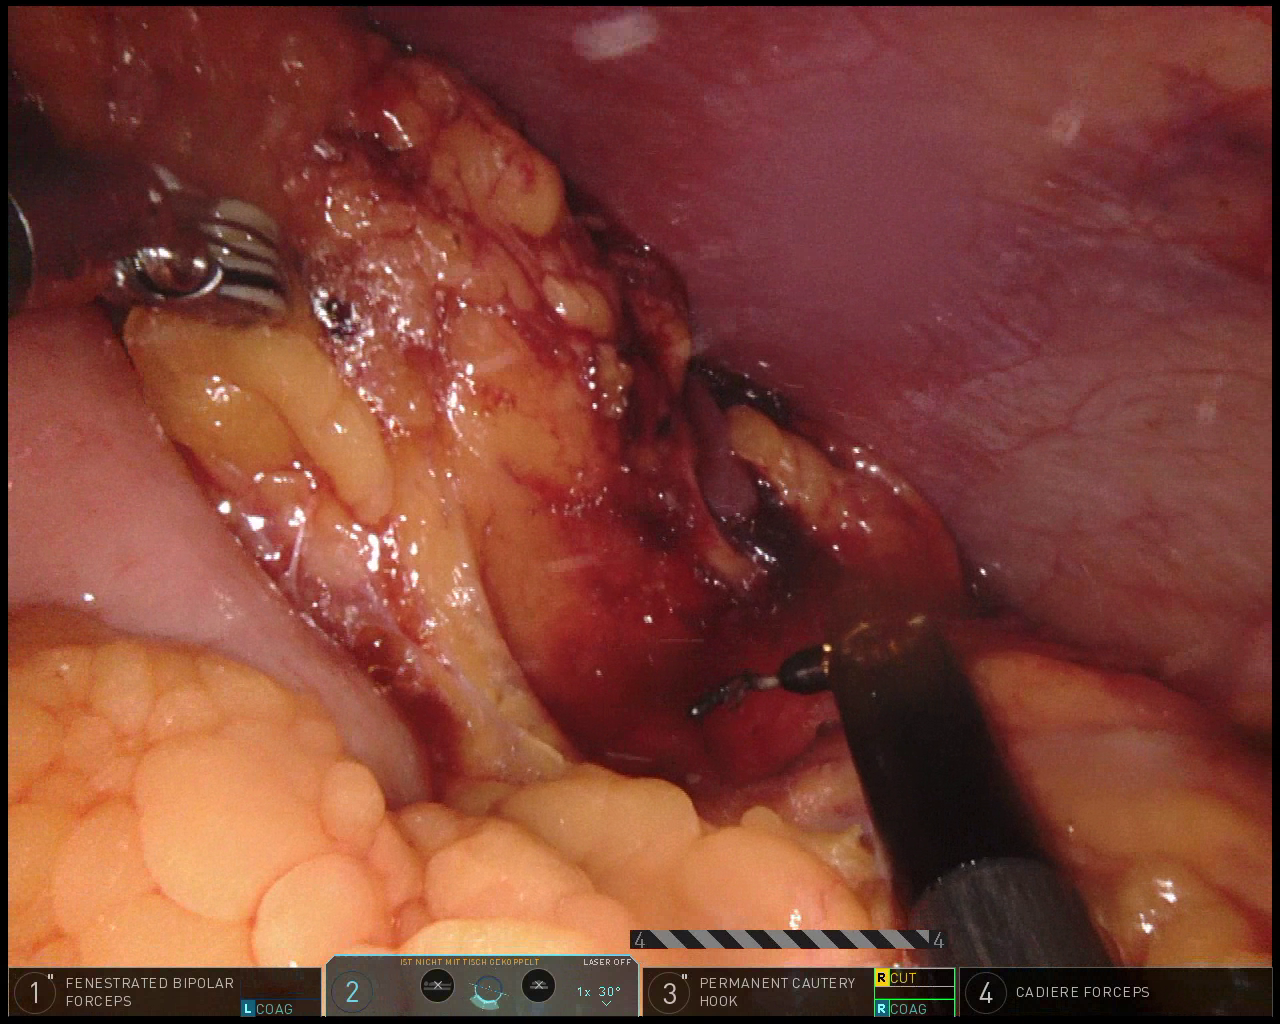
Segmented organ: stomach
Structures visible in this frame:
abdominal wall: yes
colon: no
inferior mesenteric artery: no
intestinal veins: no
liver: no
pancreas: no
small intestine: no
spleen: yes
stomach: yes
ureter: no
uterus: no
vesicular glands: no